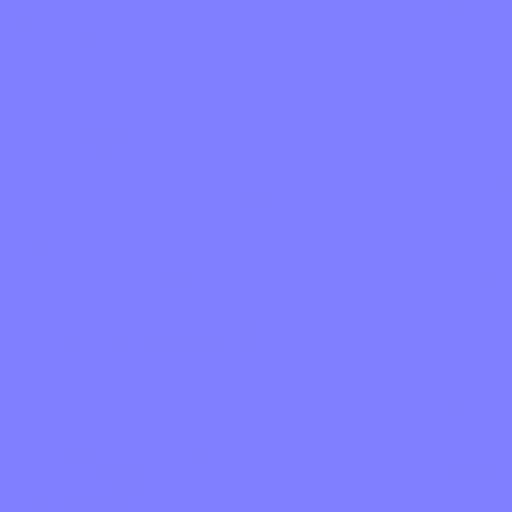
dirt dirty fingerprints smear